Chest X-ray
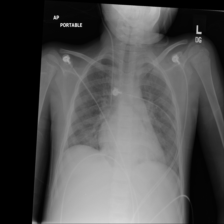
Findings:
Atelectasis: negative
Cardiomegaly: negative
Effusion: negative
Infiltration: negative
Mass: negative
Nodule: negative
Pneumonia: negative
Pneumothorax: negative
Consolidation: negative
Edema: negative
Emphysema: negative
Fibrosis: negative
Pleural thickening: negative
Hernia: negative